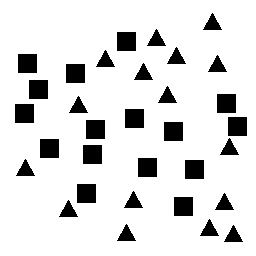
Squares: 16
Triangles: 16
Stars: 0
Total shapes: 32